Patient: sex M, age 35
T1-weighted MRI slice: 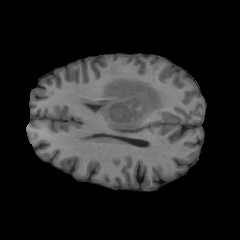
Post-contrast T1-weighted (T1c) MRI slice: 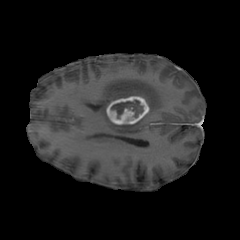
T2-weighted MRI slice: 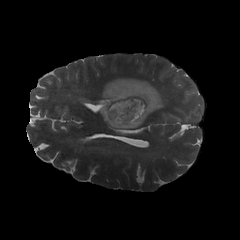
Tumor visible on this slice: yes
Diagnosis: Glioblastoma, IDH-wildtype
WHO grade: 4